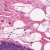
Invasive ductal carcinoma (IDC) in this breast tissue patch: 0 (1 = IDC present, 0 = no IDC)